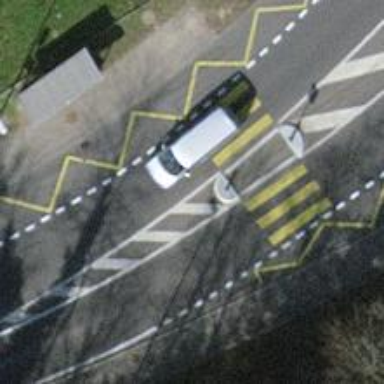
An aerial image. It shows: Marked road crossing with pedestrian island.